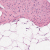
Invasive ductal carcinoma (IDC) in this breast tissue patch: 0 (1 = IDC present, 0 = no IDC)